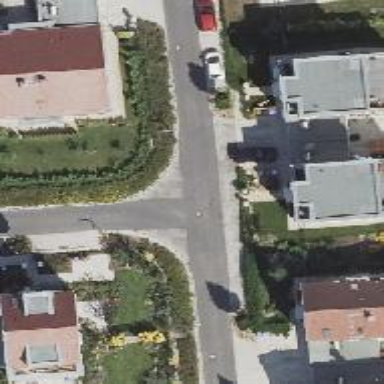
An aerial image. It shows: Living street with asphalt surface. There is parallel street-side parking on the right lane.